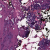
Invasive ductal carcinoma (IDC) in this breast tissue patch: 0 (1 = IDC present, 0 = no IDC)